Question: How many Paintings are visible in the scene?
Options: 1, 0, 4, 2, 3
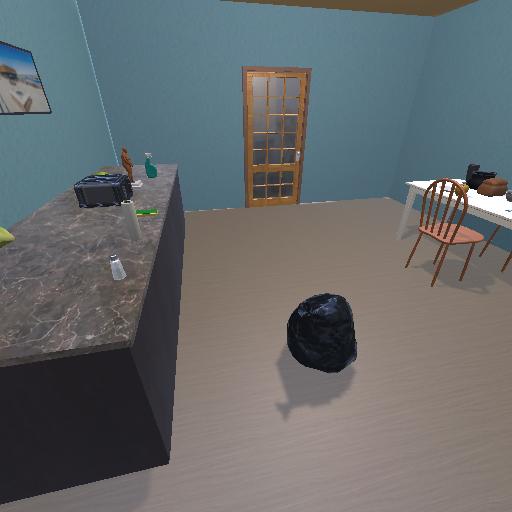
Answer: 1